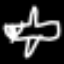
Label: airplane